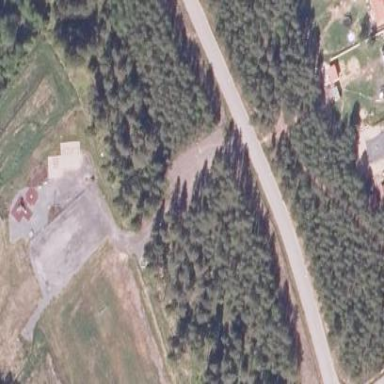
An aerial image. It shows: Gravel parking area.